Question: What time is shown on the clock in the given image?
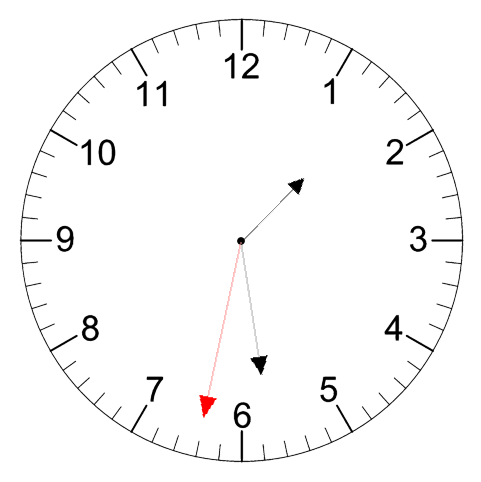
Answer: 01:28:32